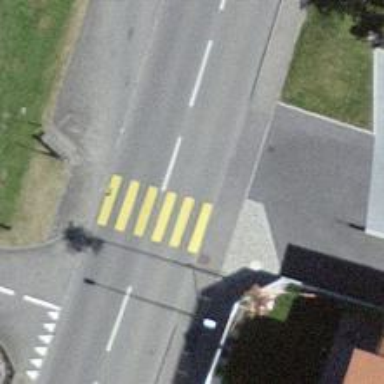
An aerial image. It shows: Uncontrolled zebra crossing with notable zebra markings.